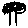
Label: tree